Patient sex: M
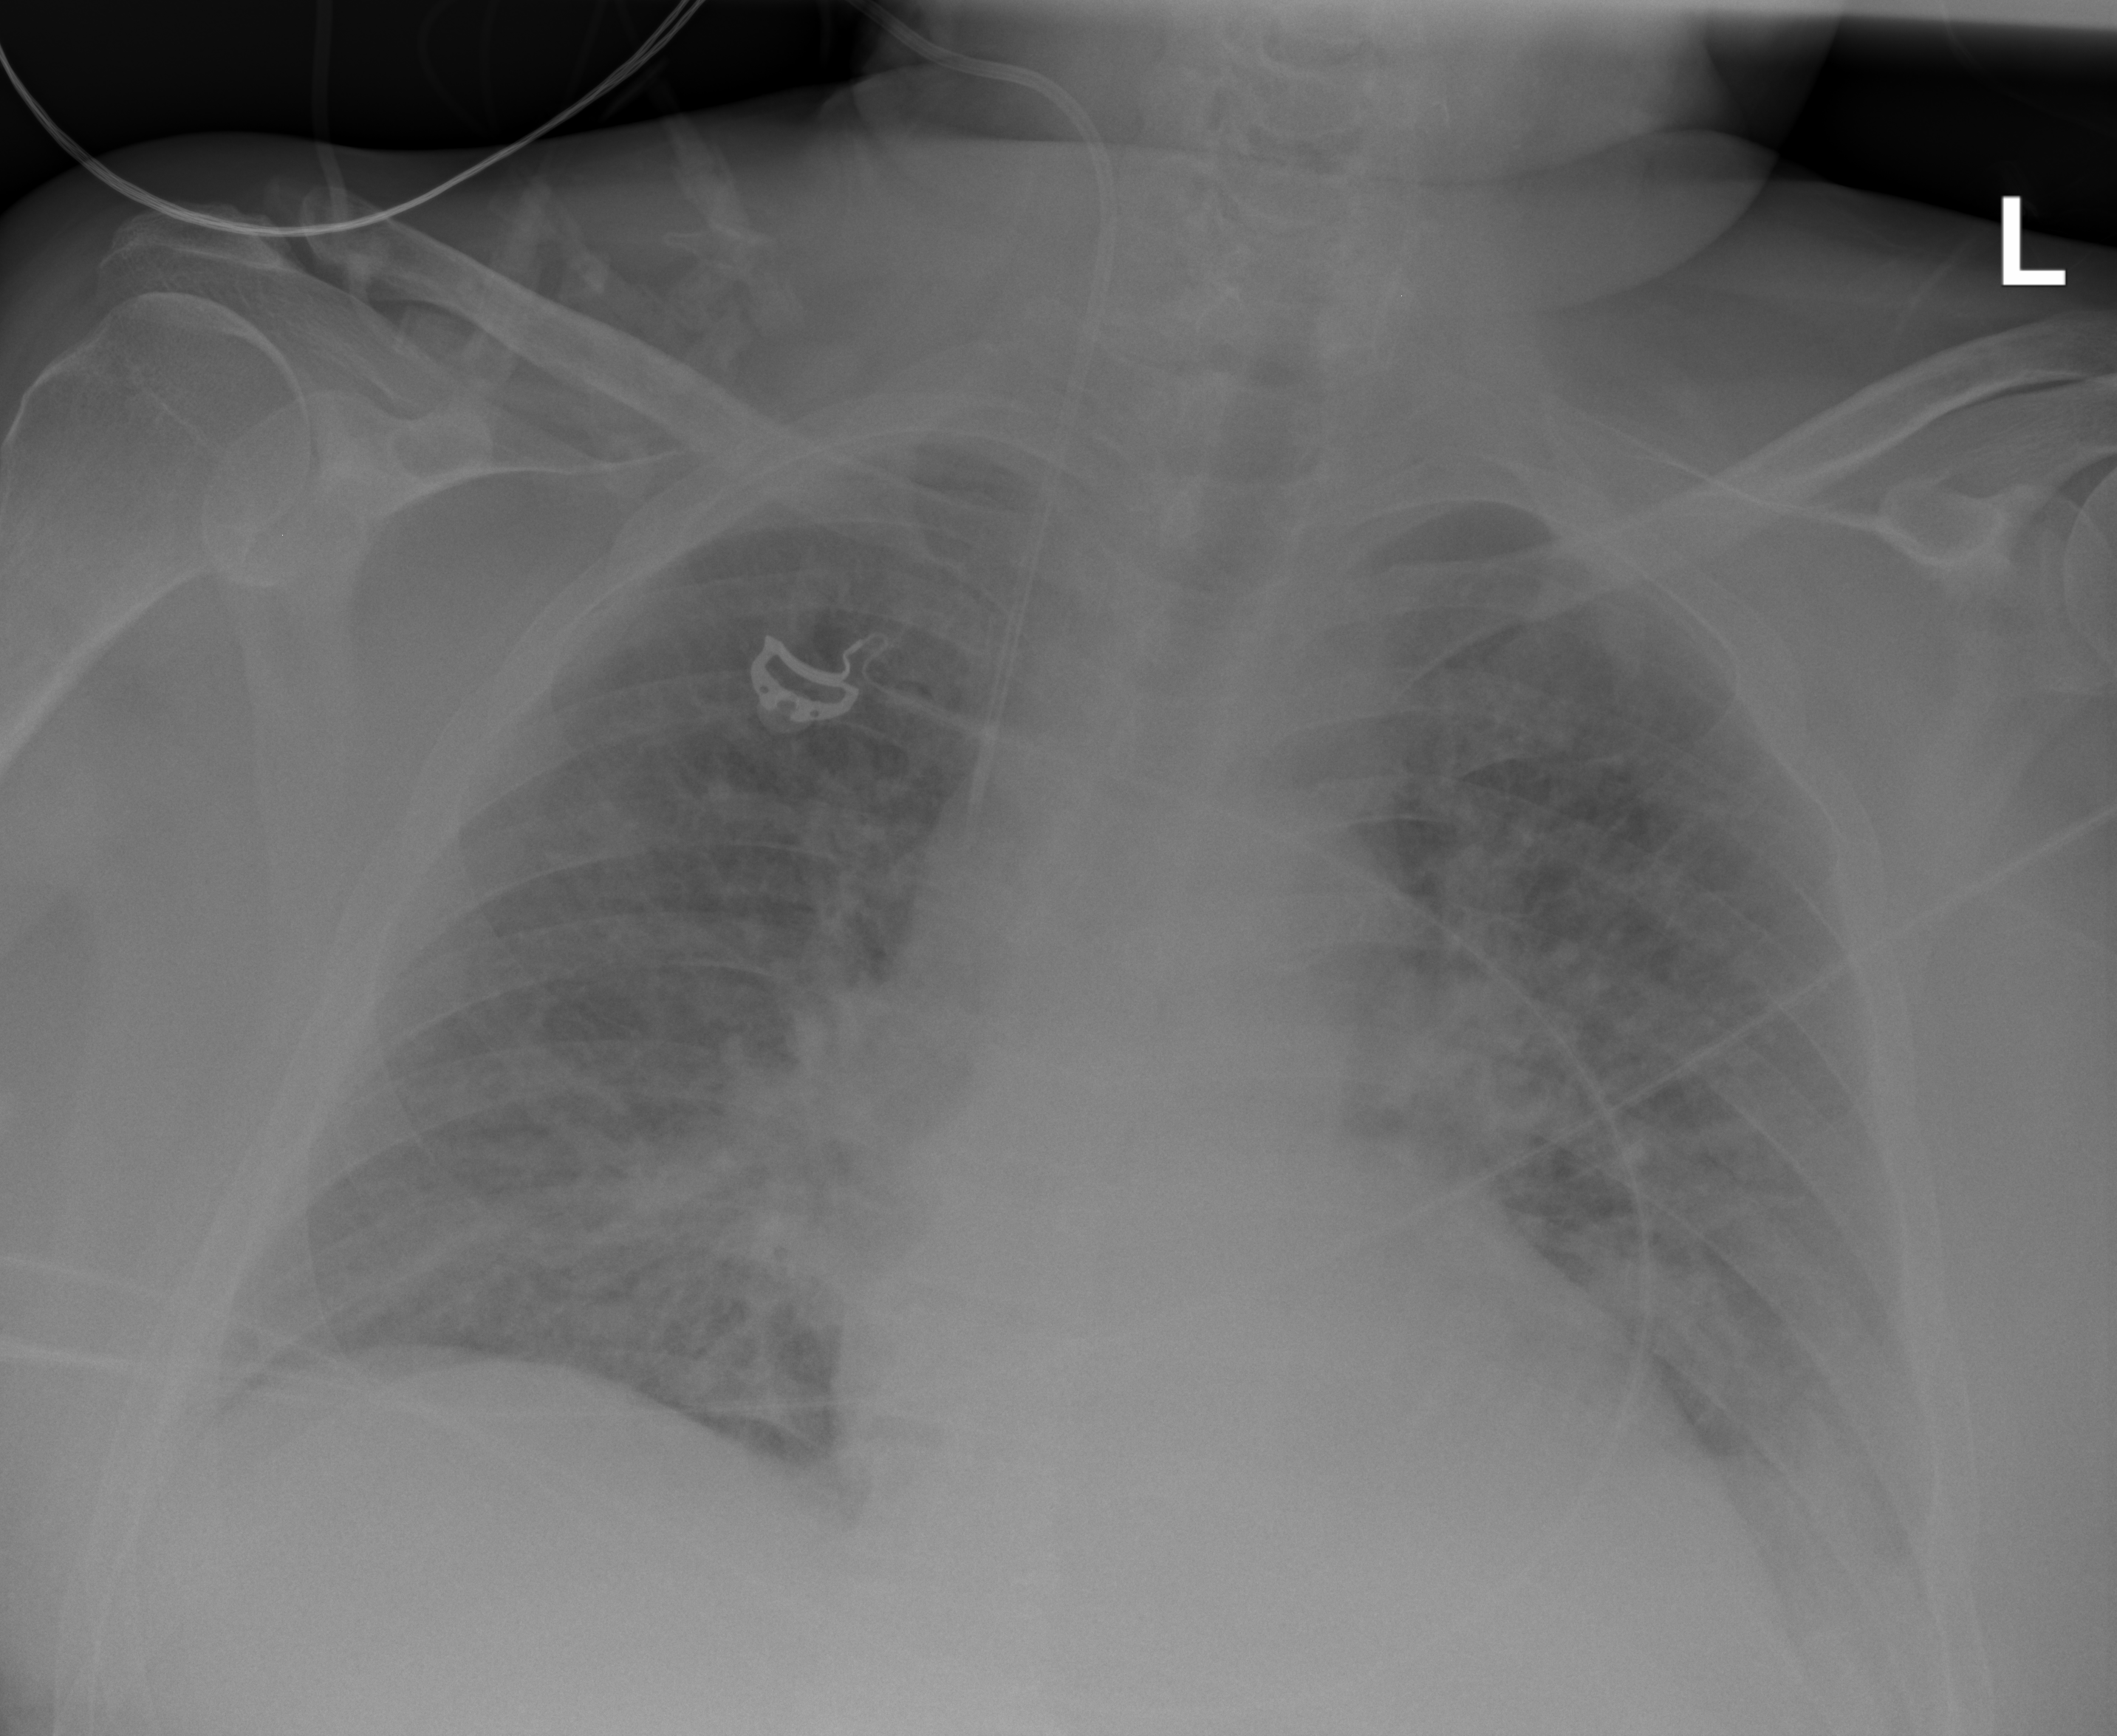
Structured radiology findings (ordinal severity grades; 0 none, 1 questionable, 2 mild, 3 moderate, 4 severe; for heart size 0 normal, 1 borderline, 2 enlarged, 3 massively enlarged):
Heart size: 2
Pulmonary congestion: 2
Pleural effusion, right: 0
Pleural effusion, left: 2
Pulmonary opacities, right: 1
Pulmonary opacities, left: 2
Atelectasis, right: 2
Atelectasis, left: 2